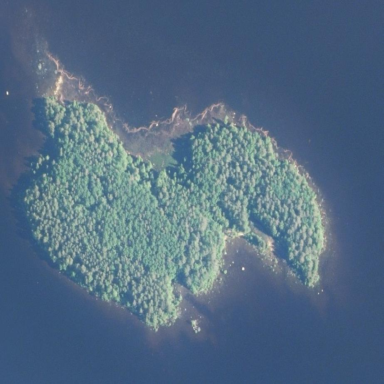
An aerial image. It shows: Islet.